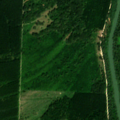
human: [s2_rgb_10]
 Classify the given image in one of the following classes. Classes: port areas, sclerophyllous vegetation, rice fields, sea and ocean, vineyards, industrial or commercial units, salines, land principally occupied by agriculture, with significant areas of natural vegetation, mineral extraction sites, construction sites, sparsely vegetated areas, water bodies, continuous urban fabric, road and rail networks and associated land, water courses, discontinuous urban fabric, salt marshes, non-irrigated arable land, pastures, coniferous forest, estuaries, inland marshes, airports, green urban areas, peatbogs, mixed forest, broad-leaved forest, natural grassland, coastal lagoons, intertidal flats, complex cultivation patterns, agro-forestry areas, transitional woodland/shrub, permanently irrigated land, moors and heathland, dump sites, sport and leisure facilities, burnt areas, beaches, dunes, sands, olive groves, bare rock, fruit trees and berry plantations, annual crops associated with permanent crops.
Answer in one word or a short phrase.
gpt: broad-leaved forest, transitional woodland/shrub, water courses